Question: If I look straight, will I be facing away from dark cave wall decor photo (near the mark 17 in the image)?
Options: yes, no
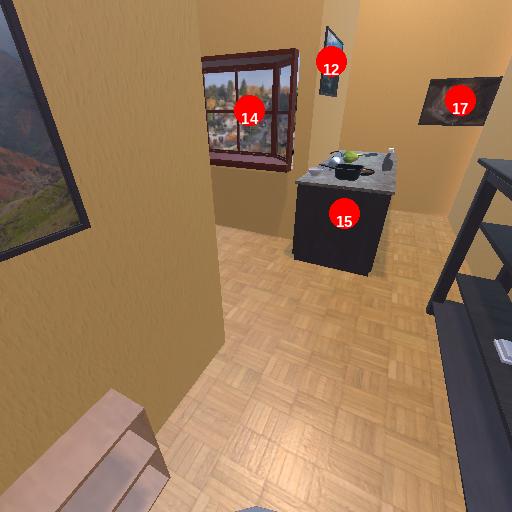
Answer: yes